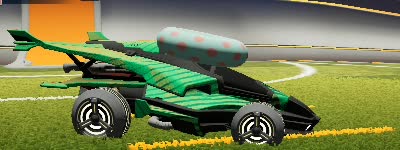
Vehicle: aftershock